Aerial crown-view tile of a tropical tree (Barro Colorado Island, Panama), acquired 20250217:
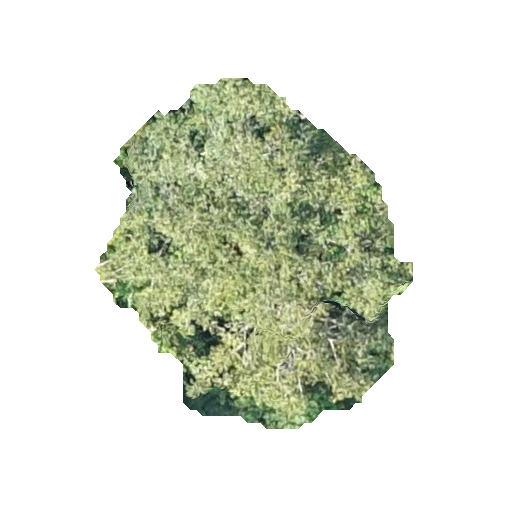
Species: Tachigali panamensis
GBIF accepted scientific name: Tachigali panamensis
Crown area: 111.113 m²